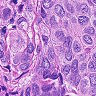
Metastatic tissue present: yes